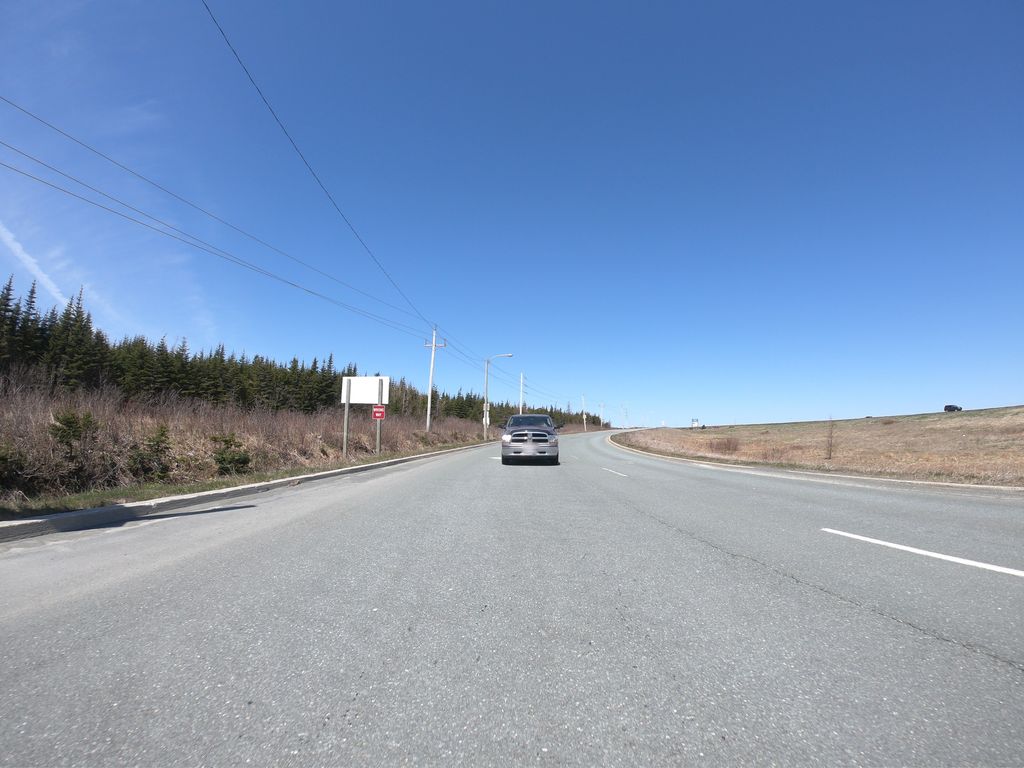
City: st_johns